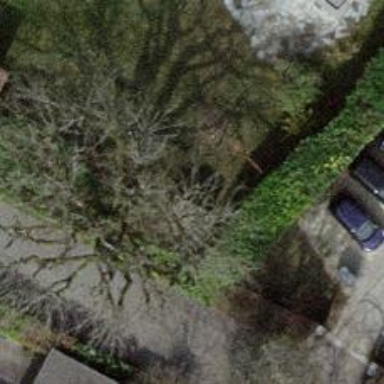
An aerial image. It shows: Evergreen tree with needle-leaved leaves.